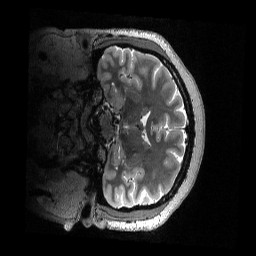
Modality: T2w
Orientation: coronal
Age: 46
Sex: female
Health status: ill
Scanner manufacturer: siemens
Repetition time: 3.2 s